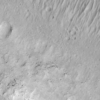
Label: not_dusty